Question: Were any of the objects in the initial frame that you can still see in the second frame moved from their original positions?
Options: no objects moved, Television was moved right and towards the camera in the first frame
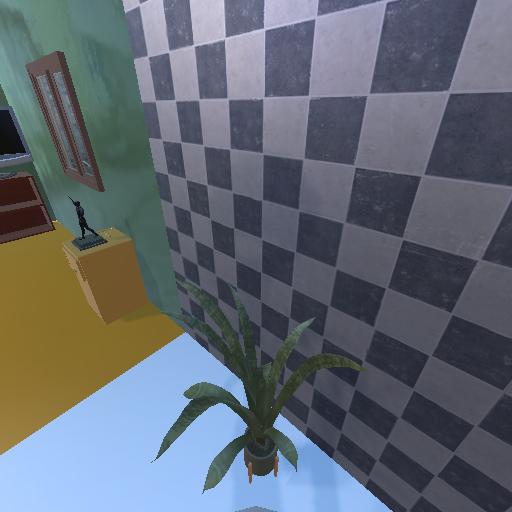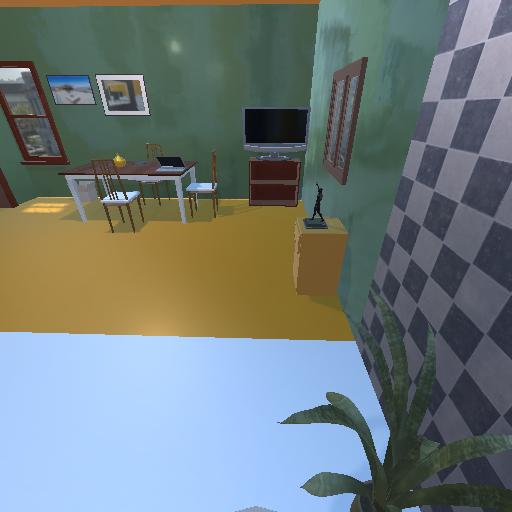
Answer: no objects moved